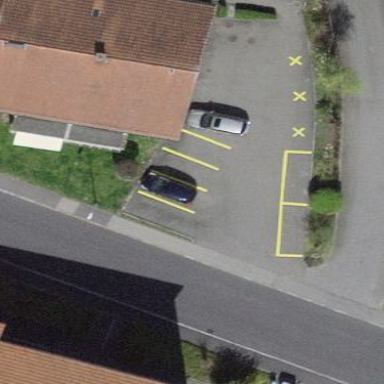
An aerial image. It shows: Parking area with surface.